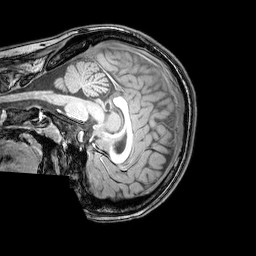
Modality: T1w
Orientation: sagittal
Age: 21
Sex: female
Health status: healthy
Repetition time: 0.081 s
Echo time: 0.037 s